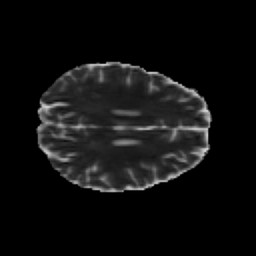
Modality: MD
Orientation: axial
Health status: healthy
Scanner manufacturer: siemens
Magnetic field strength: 3 T
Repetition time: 10 s
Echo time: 0.092 s